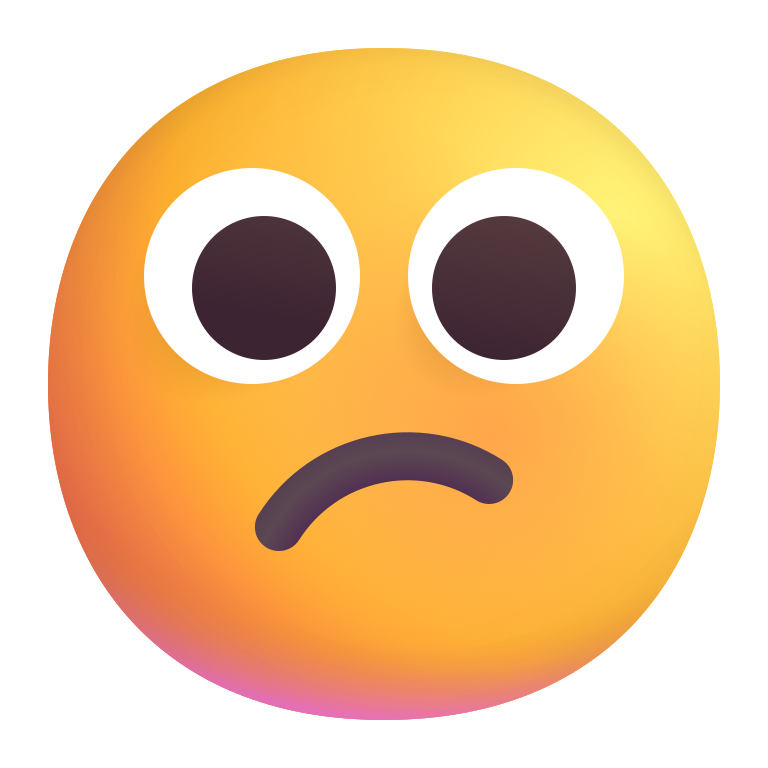
confused face color